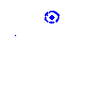
Particle: pion